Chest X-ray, PA view. Patient: 52 years old, sex M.
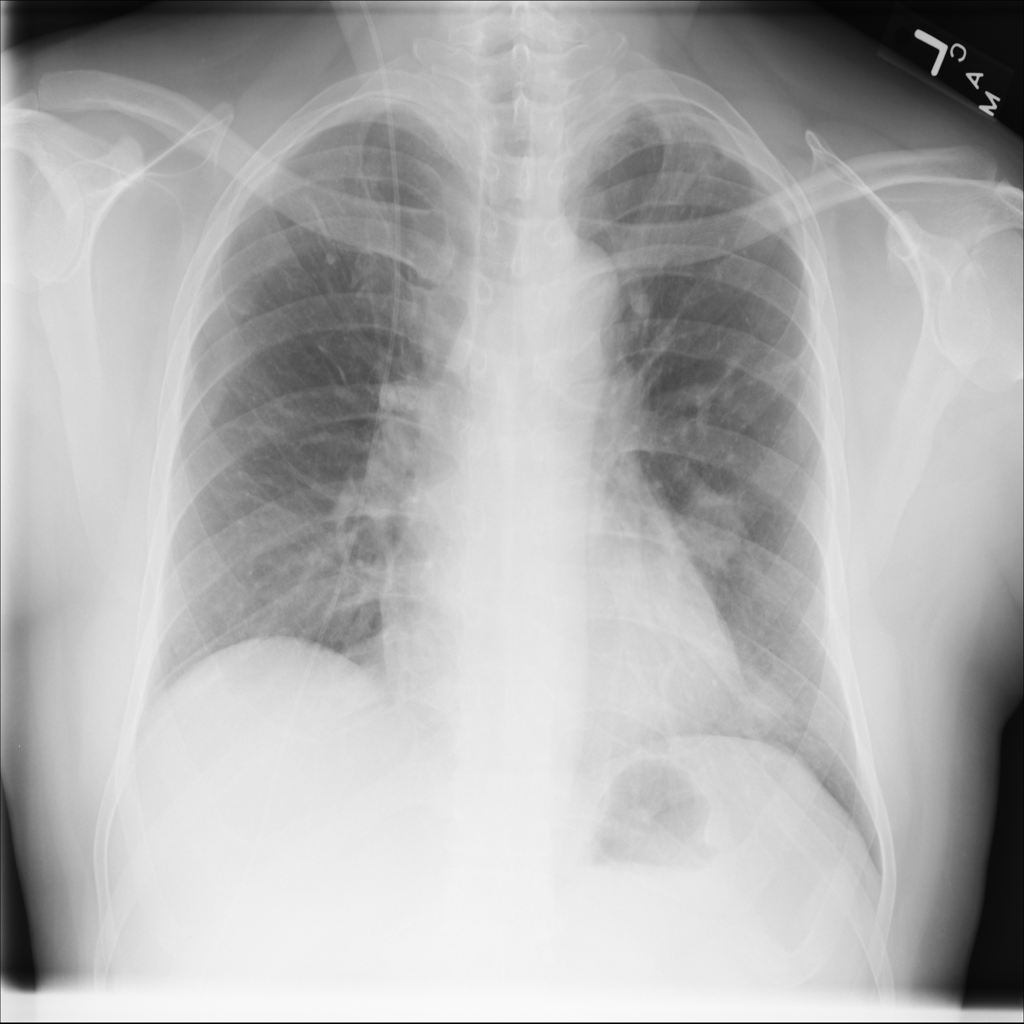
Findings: Mass